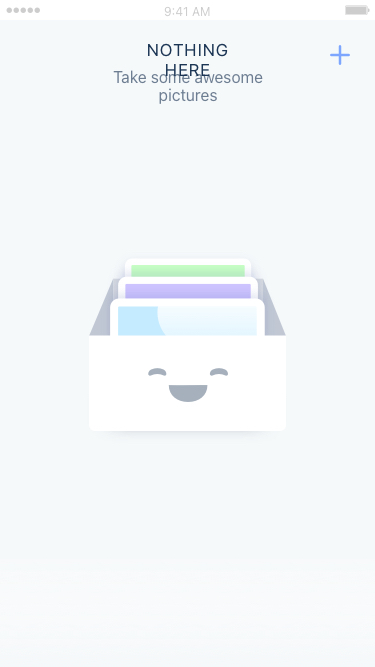
Text in this UI design:
Take some awesome pictures
Nothing Here